You are looking at the short-time Fourier spectrogram of a bearing's acceleration signal. Classify the bearing condition as one of: normal, inner_race, outer_race, ball.
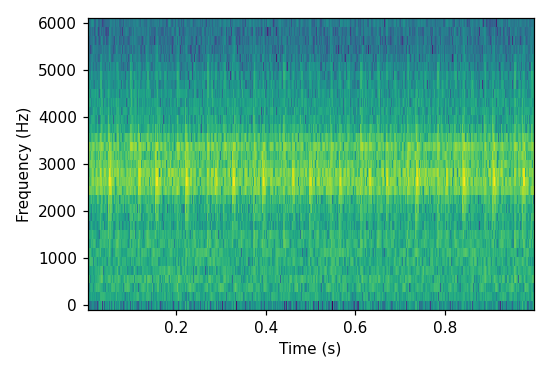
Answer: outer_race